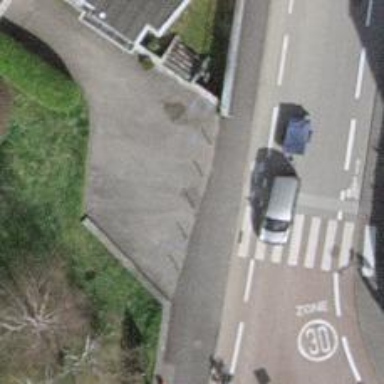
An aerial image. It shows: Rising bollard is in place as barrier.